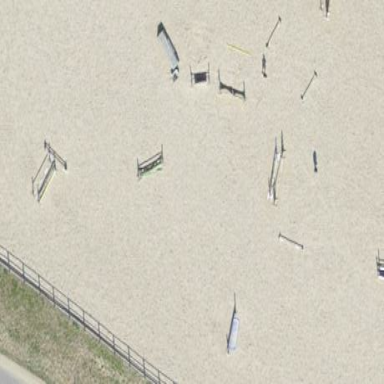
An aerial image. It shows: Equestrian pitch for leisure land activities.